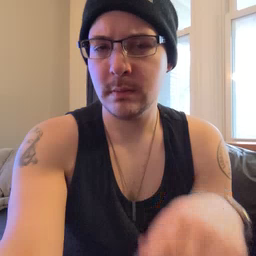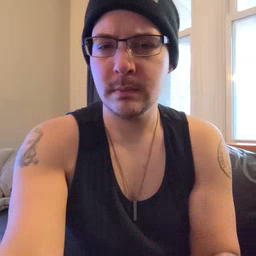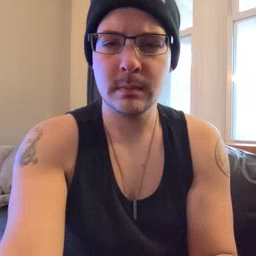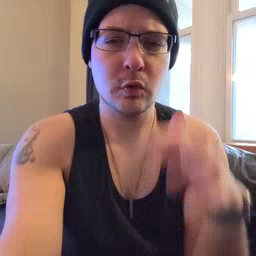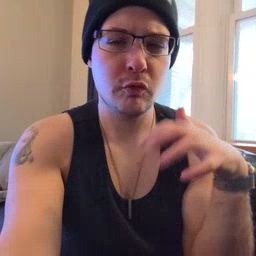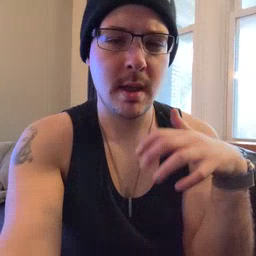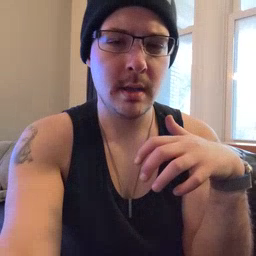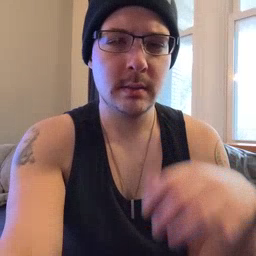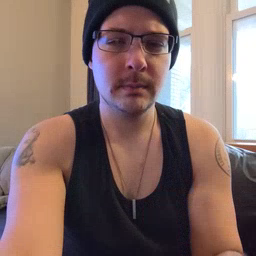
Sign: rain